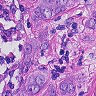
Metastatic tissue present: yes